Question: If I have Text in cells that I want to convert to numbers, I usually write little subs like:
'''
Sub ConvertToNumber()
With ActiveCell
.NumberFormat = "General"
.Value = Trim(.Text)
End With
End Sub
'''
I recently discovered that I could perform the conversion without any custom coding and without any I can do this by selecting from the warning context menu:

My question is how can I get to this functionality from Is there any "built-in" or associated with the Object that performs the conversion directly??
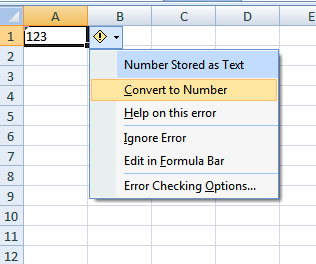
Answer: The class VBA.Conversion contains a host of conversion functions, including 'CInt()' and 'CDbl()' that seem particularly suited to your question:
'''
CBool(expression)
CByte(expression)
CChar(expression)
CDate(expression)
CDbl(expression)
CDec(expression)
CInt(expression)
CLng(expression)
CObj(expression)
CSByte(expression)
CShort(expression)
CSng(expression)
CStr(expression)
CUInt(expression)
CULng(expression)
CUShort(expression)
'''